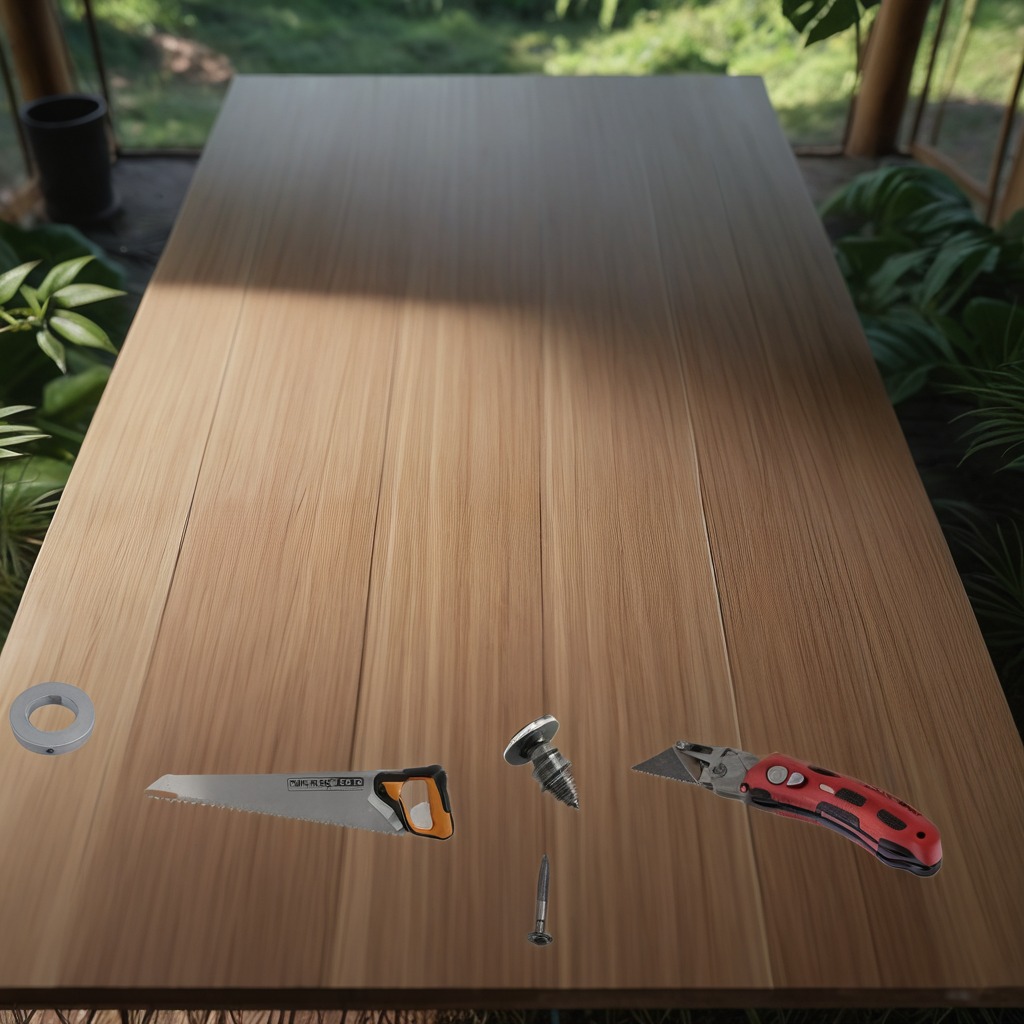
A utility knife, a flat metal washer, a metal machine screw, an iron nail, and a handheld metal saw are lying on the wooden table.